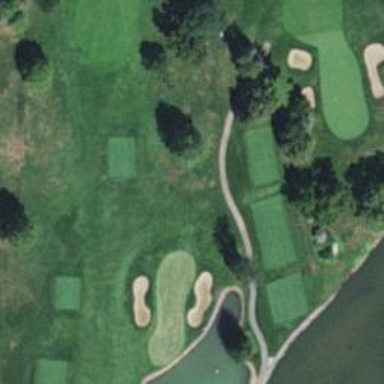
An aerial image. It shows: Well-maintained grade1 path designed for golf carts.